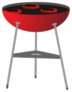
grill